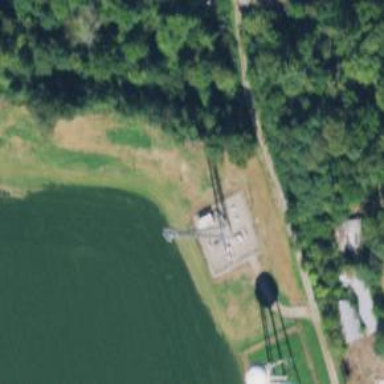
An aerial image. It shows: Mast structure.